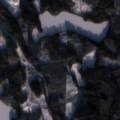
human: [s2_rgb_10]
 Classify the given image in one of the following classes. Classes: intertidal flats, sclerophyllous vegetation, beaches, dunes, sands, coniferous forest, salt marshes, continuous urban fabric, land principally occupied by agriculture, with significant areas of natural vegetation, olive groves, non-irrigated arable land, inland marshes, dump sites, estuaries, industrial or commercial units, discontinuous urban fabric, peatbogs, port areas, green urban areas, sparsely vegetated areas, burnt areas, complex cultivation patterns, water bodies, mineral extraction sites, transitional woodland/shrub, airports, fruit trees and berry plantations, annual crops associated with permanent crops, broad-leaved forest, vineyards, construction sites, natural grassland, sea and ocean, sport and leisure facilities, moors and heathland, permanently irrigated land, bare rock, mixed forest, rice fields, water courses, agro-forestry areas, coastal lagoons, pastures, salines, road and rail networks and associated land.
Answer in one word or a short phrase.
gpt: land principally occupied by agriculture, with significant areas of natural vegetation, coniferous forest, mixed forest, water bodies